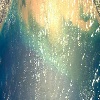
Label: water